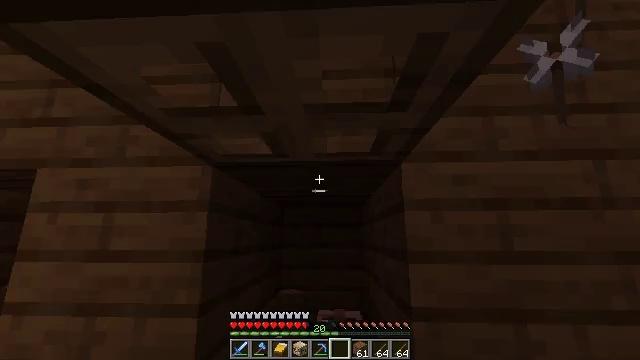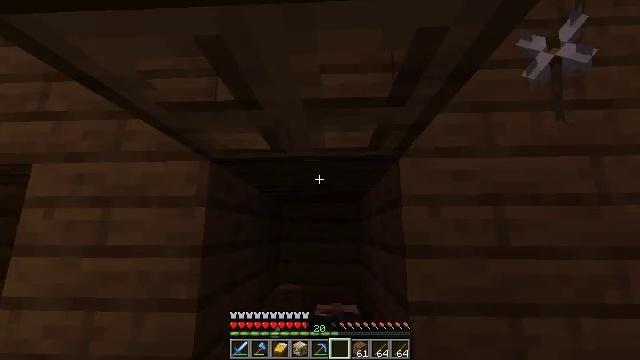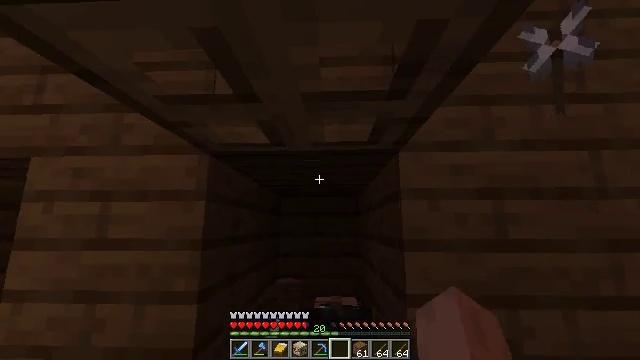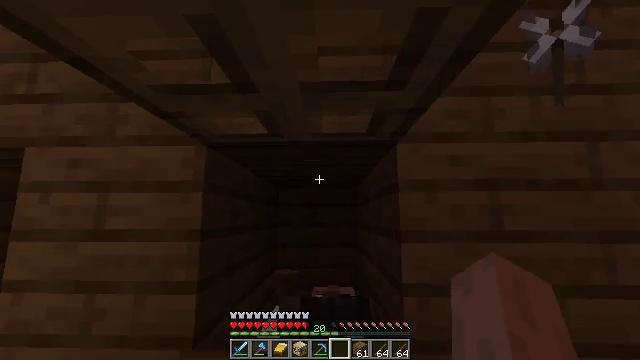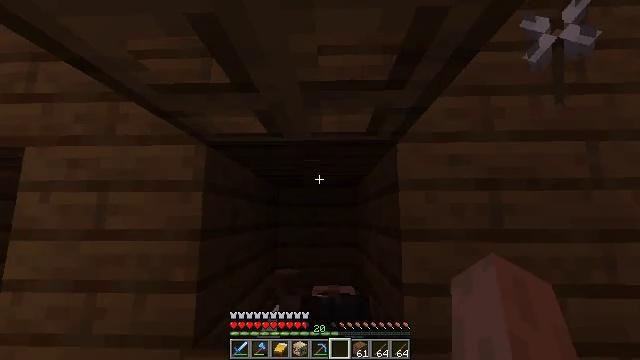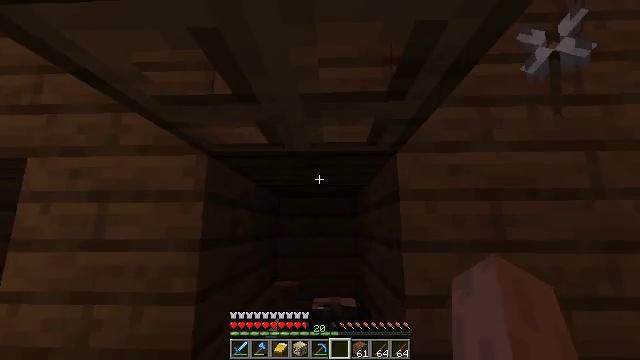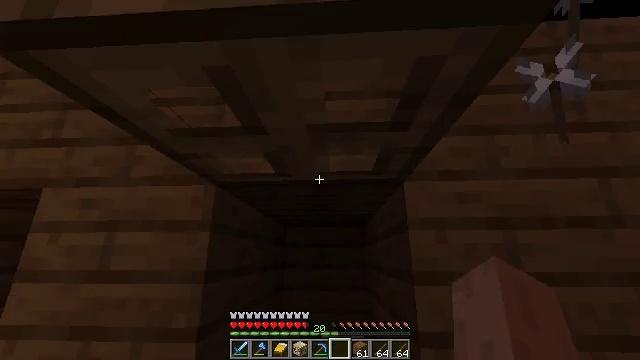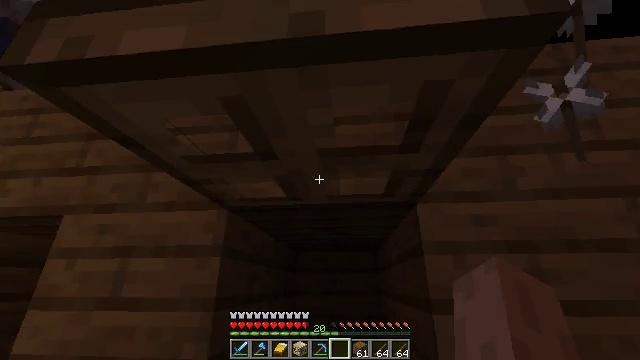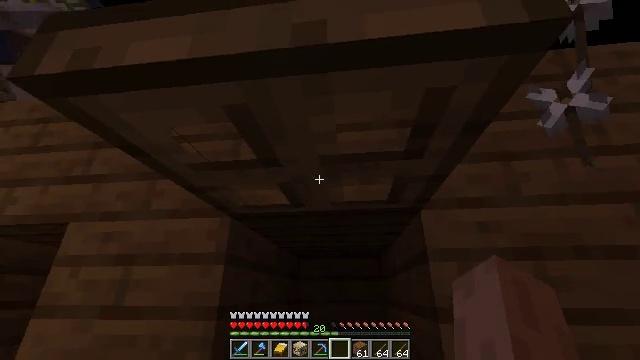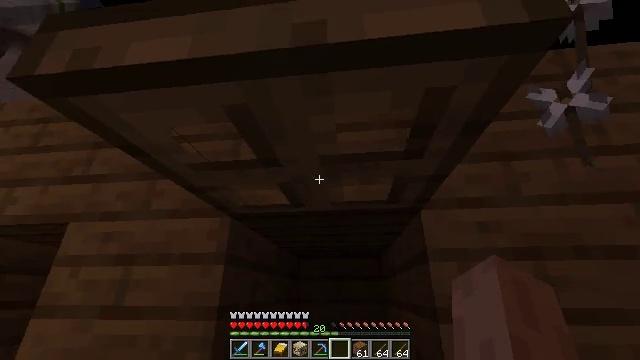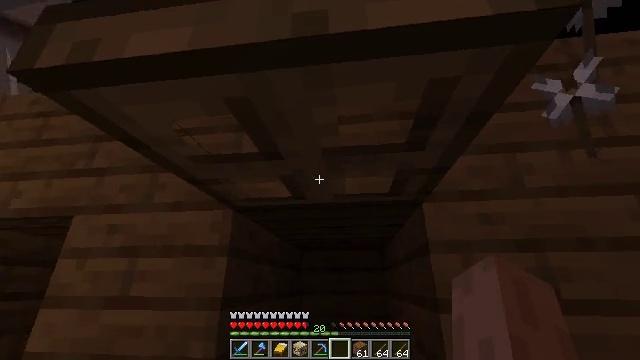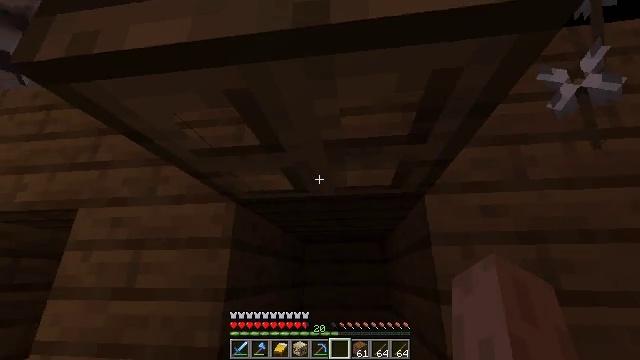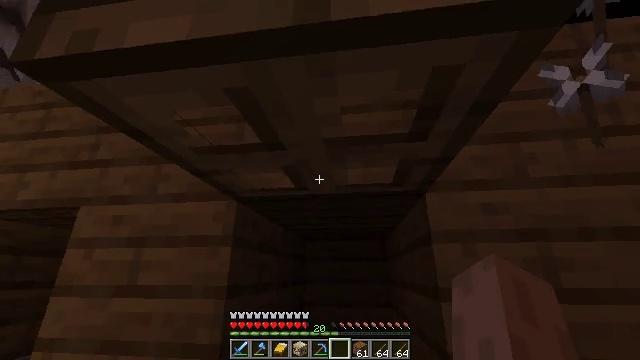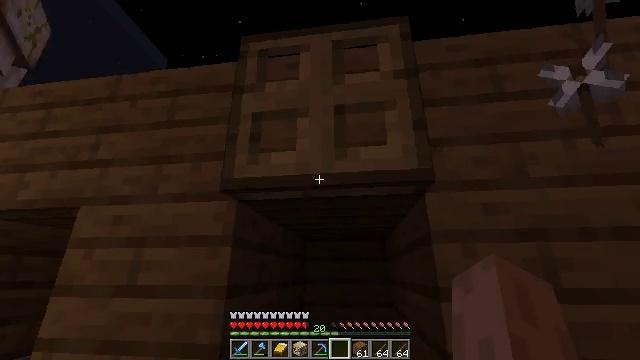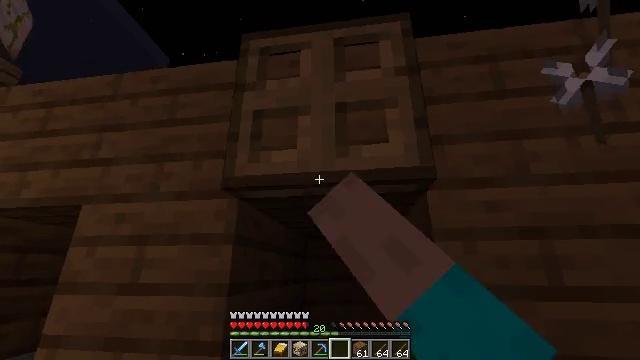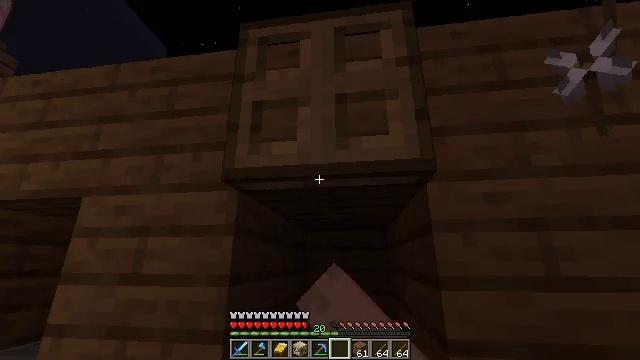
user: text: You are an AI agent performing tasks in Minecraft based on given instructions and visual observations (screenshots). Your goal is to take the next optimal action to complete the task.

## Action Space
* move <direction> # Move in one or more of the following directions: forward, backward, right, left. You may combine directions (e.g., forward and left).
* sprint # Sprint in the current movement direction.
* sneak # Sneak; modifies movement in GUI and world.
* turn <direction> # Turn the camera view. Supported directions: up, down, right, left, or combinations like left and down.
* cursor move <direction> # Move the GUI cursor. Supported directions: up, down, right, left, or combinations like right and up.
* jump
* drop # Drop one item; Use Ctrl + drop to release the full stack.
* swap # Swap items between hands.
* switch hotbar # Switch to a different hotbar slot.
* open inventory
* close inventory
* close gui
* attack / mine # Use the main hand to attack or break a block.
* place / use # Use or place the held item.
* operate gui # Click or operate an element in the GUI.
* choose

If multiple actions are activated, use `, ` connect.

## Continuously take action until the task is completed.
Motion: motion action
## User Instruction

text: Break the oak trapdoor to collect it.
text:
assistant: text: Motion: turn down
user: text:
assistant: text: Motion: turn down
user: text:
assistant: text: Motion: turn down
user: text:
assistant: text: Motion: no_op
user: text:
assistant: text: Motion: turn up
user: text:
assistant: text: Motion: turn left and up
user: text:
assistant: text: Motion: turn left and up
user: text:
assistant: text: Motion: turn up
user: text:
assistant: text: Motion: no_op
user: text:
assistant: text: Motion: turn down
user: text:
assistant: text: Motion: turn down
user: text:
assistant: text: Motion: no_op
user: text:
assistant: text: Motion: use / place
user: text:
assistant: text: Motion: use / place
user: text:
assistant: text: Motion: turn down
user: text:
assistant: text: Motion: no_op
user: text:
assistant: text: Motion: no_op
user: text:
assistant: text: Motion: no_op
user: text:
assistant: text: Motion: no_op
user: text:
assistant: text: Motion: no_op
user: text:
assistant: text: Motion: no_op
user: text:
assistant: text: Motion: turn up
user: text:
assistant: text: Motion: turn left and up
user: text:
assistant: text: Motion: turn left and up
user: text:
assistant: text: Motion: turn left
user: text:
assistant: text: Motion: turn down
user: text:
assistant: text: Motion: switch to hotbar 2
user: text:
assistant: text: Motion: turn right, switch to hotbar 2
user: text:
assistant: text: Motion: turn right, switch to hotbar 2
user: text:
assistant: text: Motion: no_op